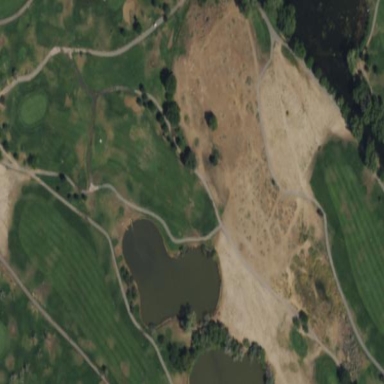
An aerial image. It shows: Rough area on grassy golf course.